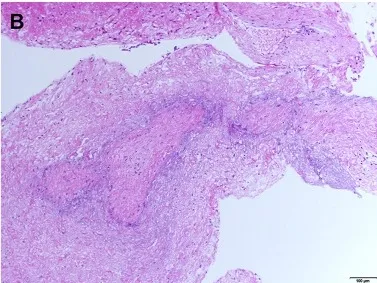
Meningeal histologic sections:Rheumatoid meningitis. Representative hematoxylin and eosin (H&E) stained sections. (B) Necrobiotic core surrounded by palisading macrophages (magnification 200).
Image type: pathology (h&e)